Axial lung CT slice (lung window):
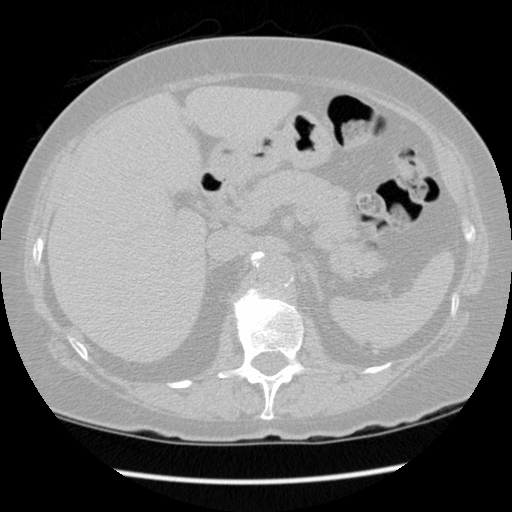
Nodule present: no